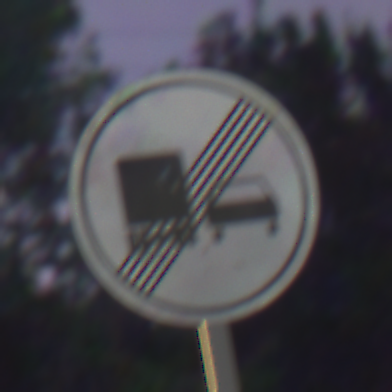
Verkehrszeichen: EndeUeberholverbotKraftfahrzeuge
Umgebung: Outdoor, Suburban
Tageszeit: Night
Wetter: PartlyCloudy
Licht: Artificial
Jahreszeit: NotSpecified
Kontrast: HighContrast